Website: apple
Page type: customer-info-address
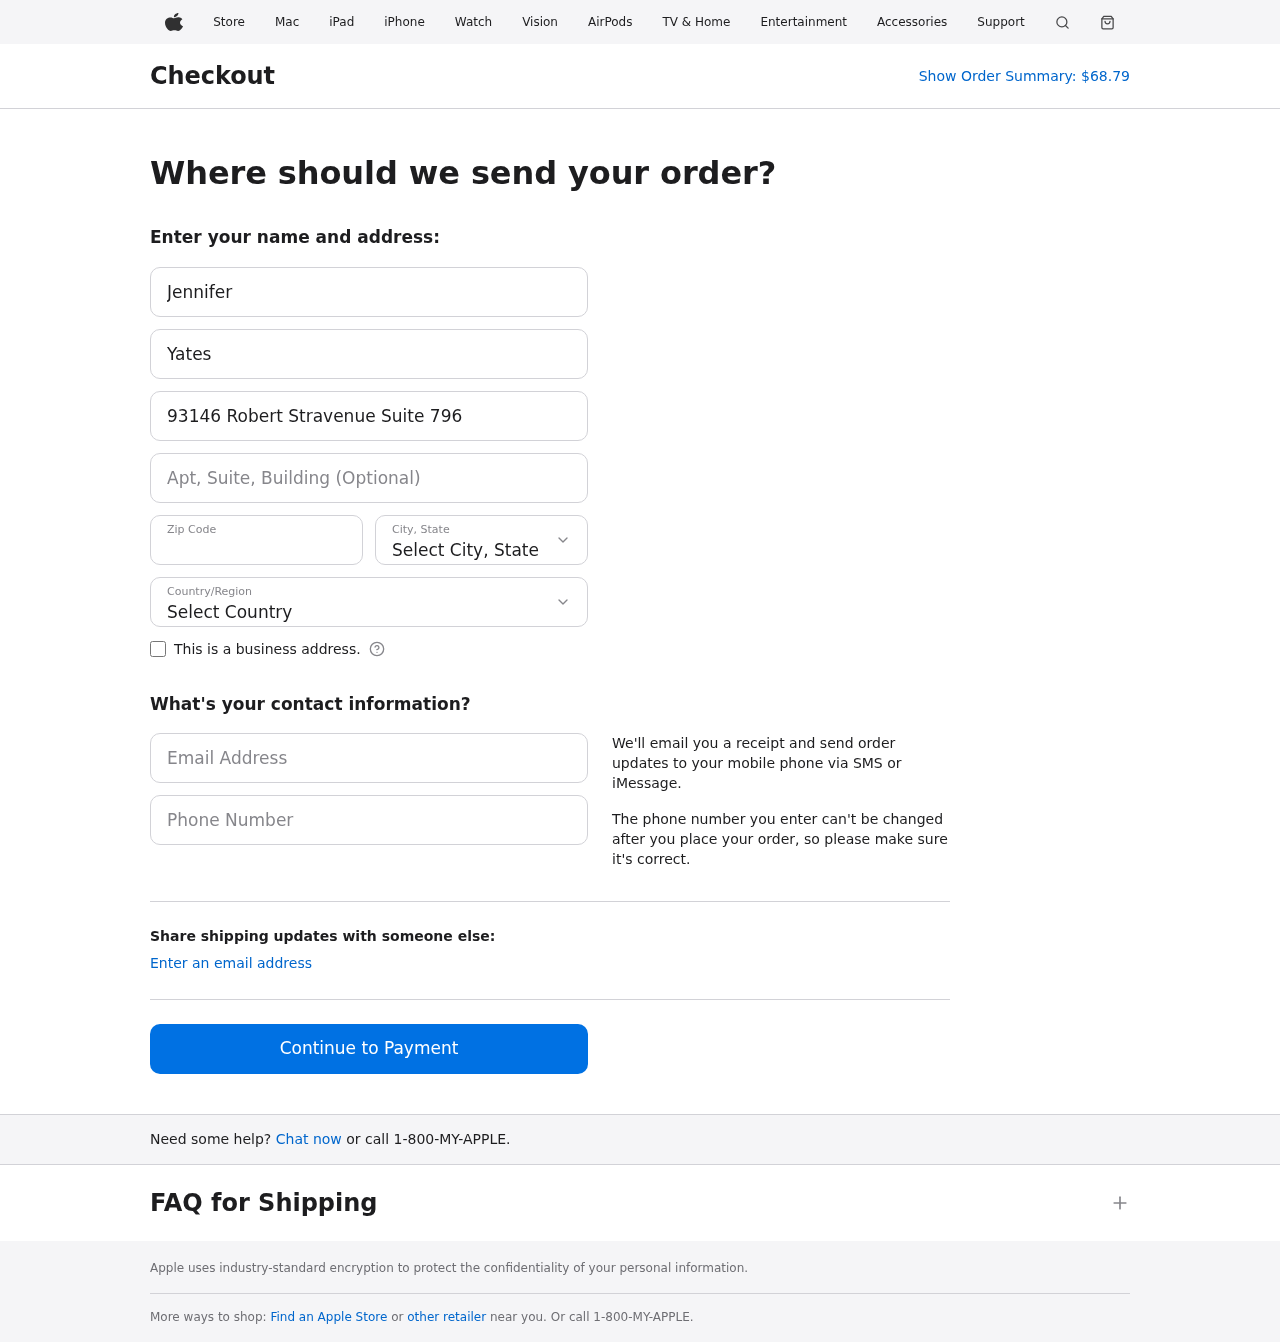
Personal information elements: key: PII_CITY_STATE
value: South Brandon, CA
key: PII_COUNTRY
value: United States
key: PII_EMAIL
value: jennifer_yates@yahoo.com
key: PII_FIRSTNAME
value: Jennifer
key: PII_LASTNAME
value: Yates
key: PII_PHONE
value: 9618124256
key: PII_POSTCODE
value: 56137
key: PII_STREET
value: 93146 Robert Stravenue Suite 796
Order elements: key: ORDER_TOTAL
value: $68.79